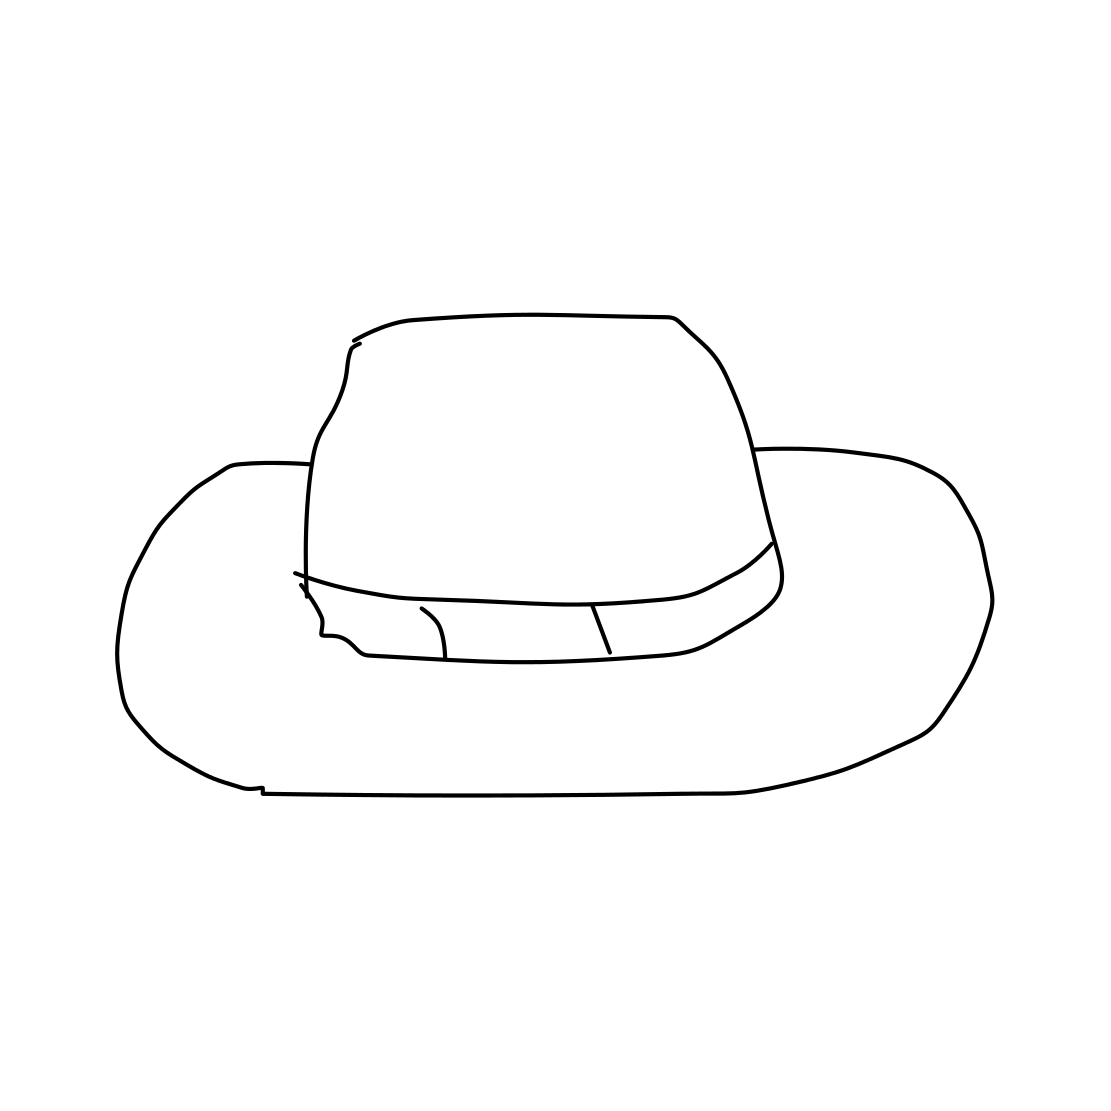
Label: hat